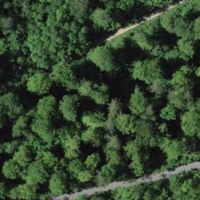
EUNIS habitat code: 41
Species observed at this site:
Plantago major